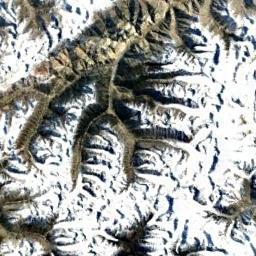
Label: snowberg